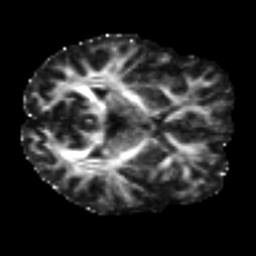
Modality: FA
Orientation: axial
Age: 21
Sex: female
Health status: healthy
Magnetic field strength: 3 T
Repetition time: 8.4 s
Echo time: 0.0926 s